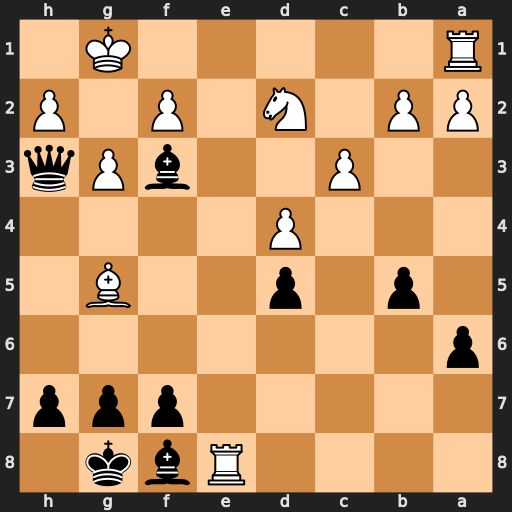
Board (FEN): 4Rbk1/5ppp/p7/1p1p2B1/3P4/2P2bPq/PP1N1P1P/R5K1
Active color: b
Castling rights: -
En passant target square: -
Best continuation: Qg2#